Question: I've never seen a plot like the following (the plot in (a) ). Is it even possible?

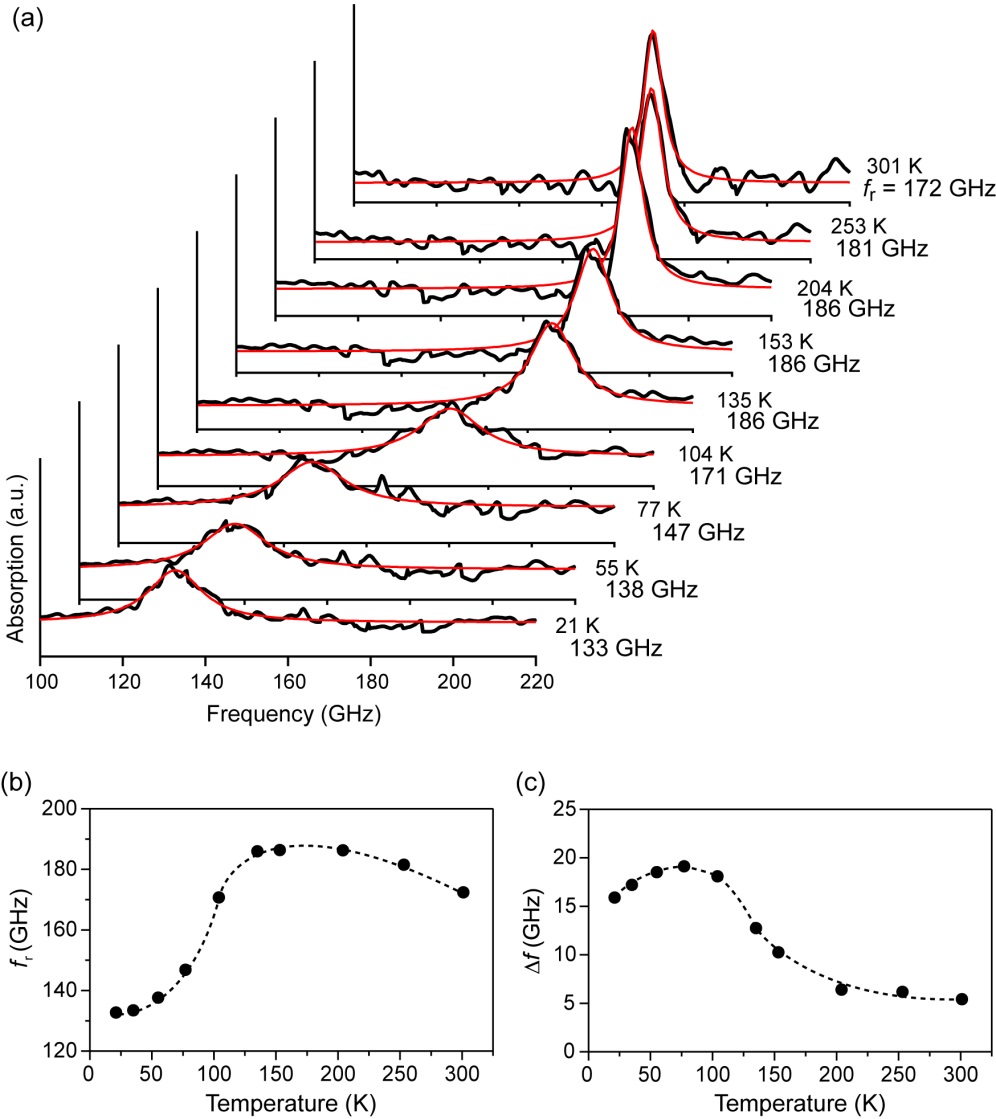
Answer: According to the profile page of @Ander Biguri
> Matlab can even make your dinner, if you know how to use it.
Which answers the question, if this is even possible ;-)
All we need is basic knowledge of the <URL> command - the rest is just tweaking to make it look nice. Let's have a look at it:
We'll start off by creating some sample data:
'''
t = 100:220;
x1 = -(10*(t-130)).^2;
x2 = -(10*(t-150)).^2;
x3 = -(10*(t-170)).^2;
'''
Then we'll create an initial figure with a white background
'''
fig = figure(1);
set(fig,'Color','w');
'''
Now we can create a new axes object and plot 'x1' on it:
'''
ax(1) = axes('Position',[0.1,0.1,0.6,0.6]);
plot(ax(1),t,x1+10^4*rand(size(x1)),'-k',t,x1,'-r');
'''
We'll remove the box around the axes, so only the x- and y-axes remain. Further we resize the plot, so we'll have enough space for the other two plots. We also set the color to none, i.e. transparent.
'''
set(ax(1),'Color','none');
set(ax(1),'Box','off');
set(ax(1),'Position',[0.1,0.1,0.6,0.6]);
'''
Now we need to create the second graph. We'll just create another axes object at a position which we like:
'''
ax(2) = axes('Position',[0.2,0.2,0.6,0.6]);
plot(ax(2),t,x2+10^4*rand(size(x2)),'-k',t,x2,'-r');
set(ax(2),'Color','none');
set(ax(2),'Box','off');
'''
and so on:
'''
ax(3) = axes('Position',[0.3,0.3,0.6,0.6]);
plot(ax(3),t,x3+10^4*rand(size(x3)),'-k',t,x3,'-r');
set(ax(3),'Color','none');
set(ax(3),'Box','off');
'''
And simple as that, we get something that doesn't even look that bad: